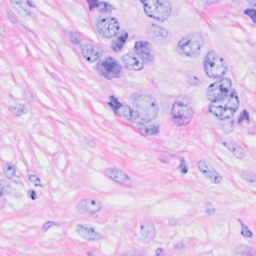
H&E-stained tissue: Breast